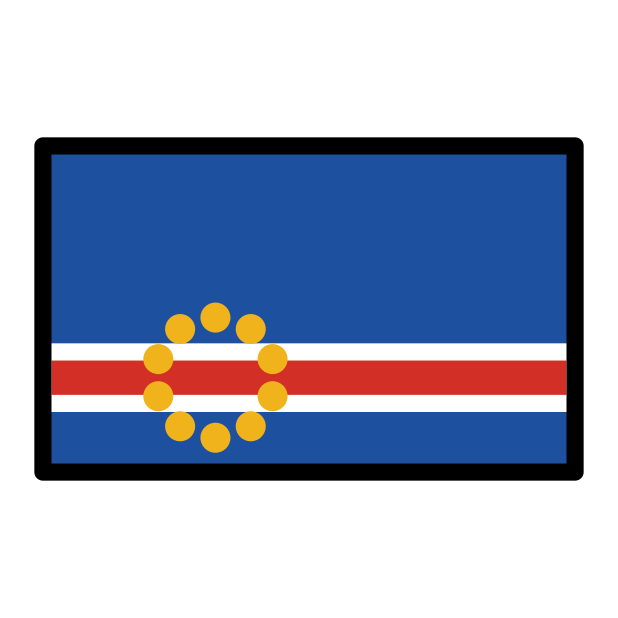
flag: Cape Verde